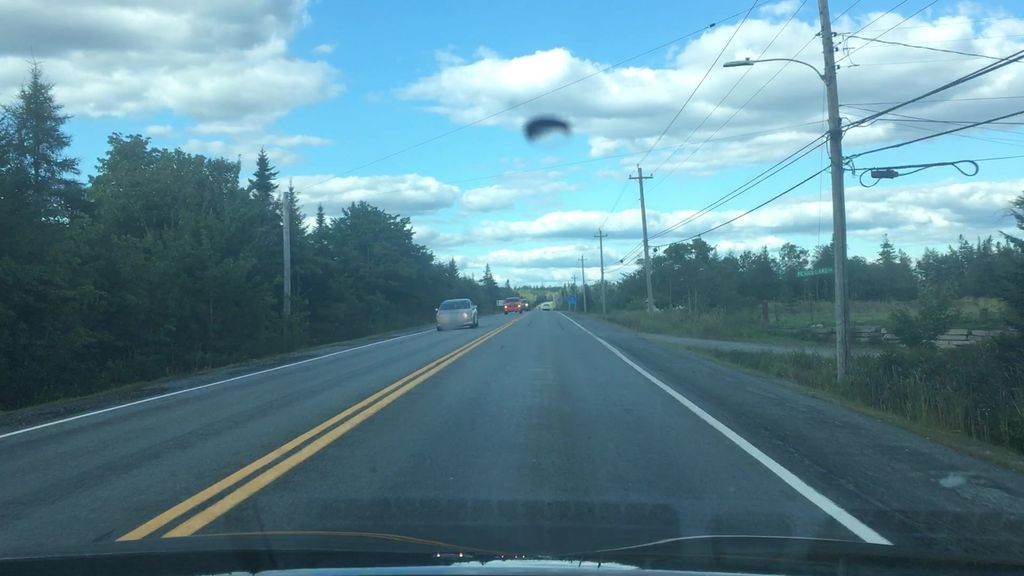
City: halifax